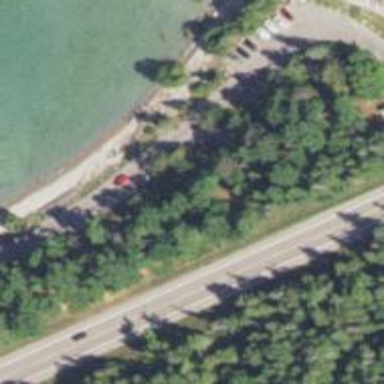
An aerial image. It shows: Rest area on the road.